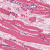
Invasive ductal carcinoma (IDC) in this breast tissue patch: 0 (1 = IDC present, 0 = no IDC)